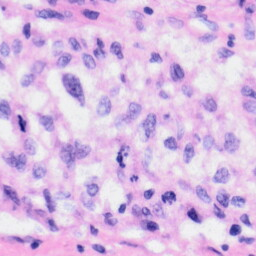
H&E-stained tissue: Liver